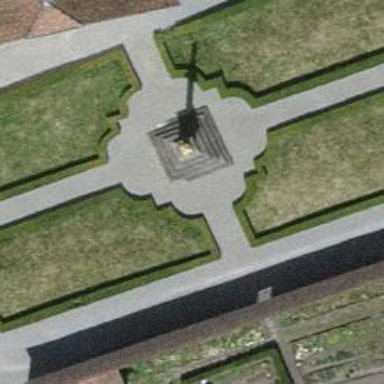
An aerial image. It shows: Statue is featured in the image.